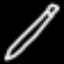
Label: pencil